Question: I've searched the existing discussions to no avail, so I thought I'd ask the community for assistance: I'm using JavaScript to fetch data from a Firebase database. The initial fetch works well; however, when I add a child to the database, my JavaScript webpage receives the new child data as "null". The strange thing is that if I refresh the webpage, the "null" is replaced by the correct data.
Here's my source for the webpage:
'''
<!DOCTYPE html>
<html lang="en">
<head>
<meta charset="utf-8">
<title>Reading Firebase Database</title>
<script type="text/javascript" src="../d3.js"></script>
<style type="text/css">
/* No style rules here yet */
</style>
</head>
<body>
<div id="div1">
</div>
<script src="https://www.gstatic.com/firebasejs/4.9.0/firebase.js"></script>
<script>
// Initialize Firebase
var config = {
apiKey: confidential,
authDomain: confidential,
databaseURL: confidential,
projectId: confidential,
storageBucket: confidential,
messagingSenderId: "confidential"
};
firebase.initializeApp(config);
// Read Firebase Data
var database = firebase.database().ref().child("session");
database.on("child_added", snap => {
var dur = snap.child("dur").val();
var lat = snap.child("lat").val();
var lon = snap.child("lon").val();
// Display Firebase Data
var para = document.createElement("p");
var node = document.createTextNode(lon);
para.appendChild(node);
var element = document.getElementById("div1");
element.appendChild(para);
});
</script>
</body>
</html>
'''
And here is the Firebase outline:

Thank you, in advance, for your help. I really appreciate it.
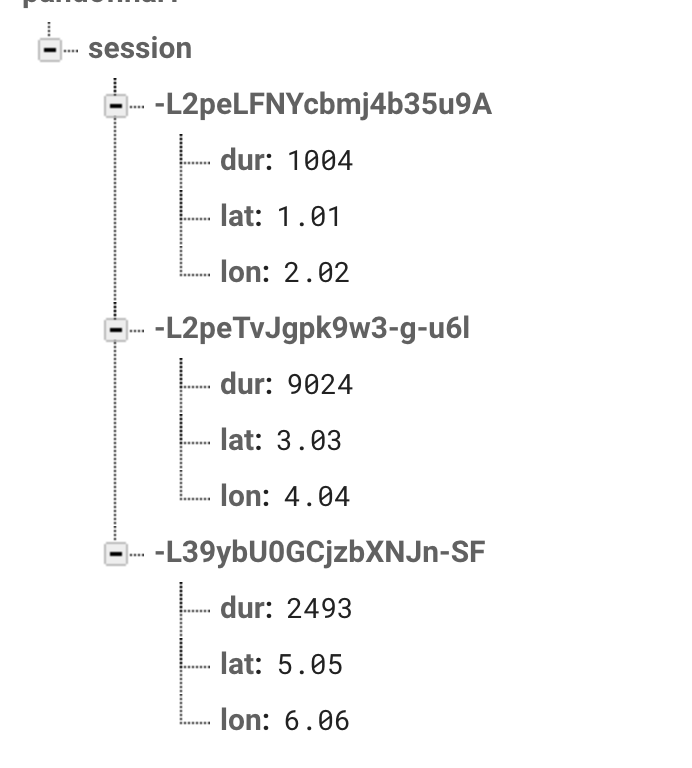
Answer: You have to use 'on('value')' function to get the value of each child . So whenever a new child is added 'on('value')' will run for each child in firebase.
'''
var database = firebase.database().ref().child("session");
database.on("value", snap => {
snap.forEach(snapshot => {
if ChildKey == newKey {
console.log(snapshot.val())
}
})
});
'''